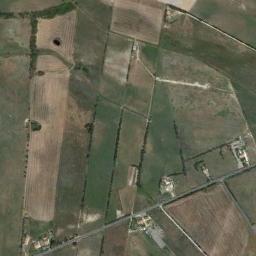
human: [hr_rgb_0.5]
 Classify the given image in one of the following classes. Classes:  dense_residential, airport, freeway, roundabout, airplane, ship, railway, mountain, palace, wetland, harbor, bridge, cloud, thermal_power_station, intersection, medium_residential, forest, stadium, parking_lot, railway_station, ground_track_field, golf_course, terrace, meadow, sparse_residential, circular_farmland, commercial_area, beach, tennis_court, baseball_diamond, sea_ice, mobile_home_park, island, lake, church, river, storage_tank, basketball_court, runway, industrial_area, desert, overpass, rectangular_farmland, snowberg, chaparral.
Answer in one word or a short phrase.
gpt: terrace